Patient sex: M
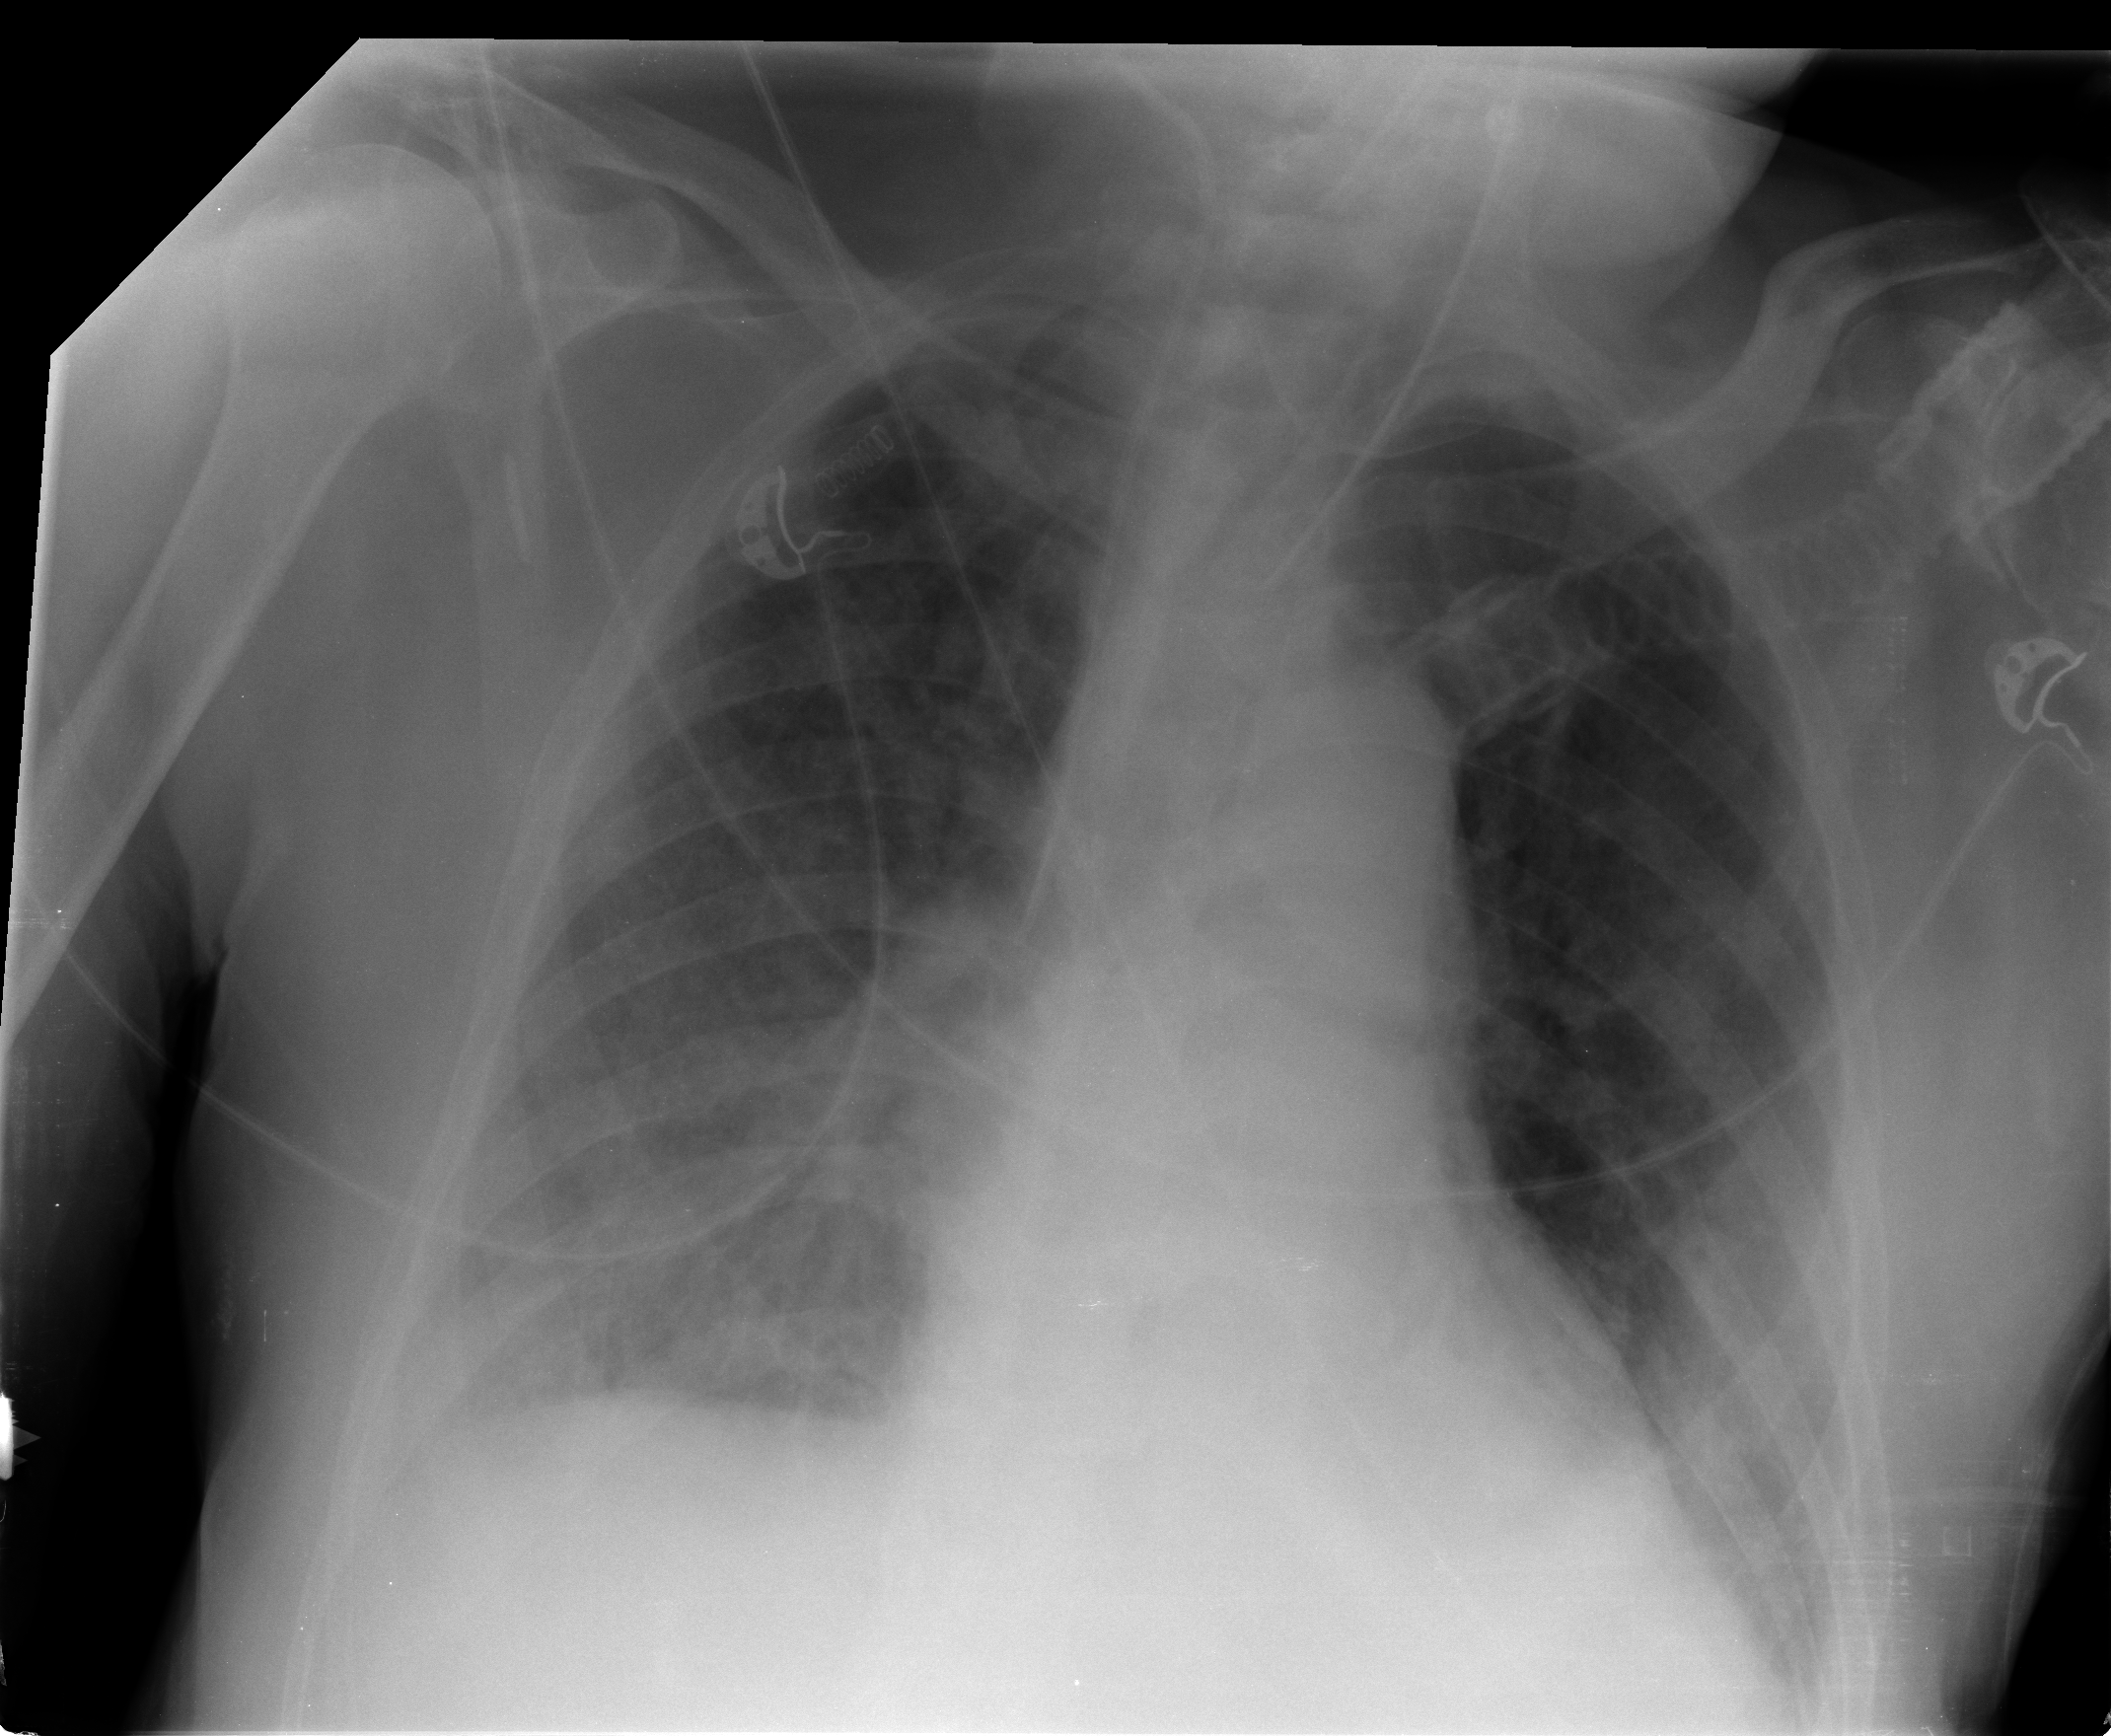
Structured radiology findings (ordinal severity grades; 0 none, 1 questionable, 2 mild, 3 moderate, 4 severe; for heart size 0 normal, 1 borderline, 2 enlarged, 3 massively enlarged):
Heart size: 0
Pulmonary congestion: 2
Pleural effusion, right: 2
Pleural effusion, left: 2
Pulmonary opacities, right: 2
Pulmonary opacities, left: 1
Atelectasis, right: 2
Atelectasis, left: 1